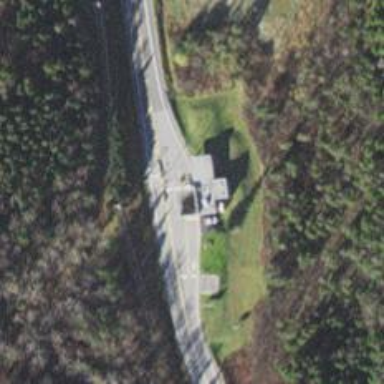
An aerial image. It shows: Border control barrier.